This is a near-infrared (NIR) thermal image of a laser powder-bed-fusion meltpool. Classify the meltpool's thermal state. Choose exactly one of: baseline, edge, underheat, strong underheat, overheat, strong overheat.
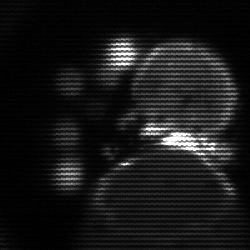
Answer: edge